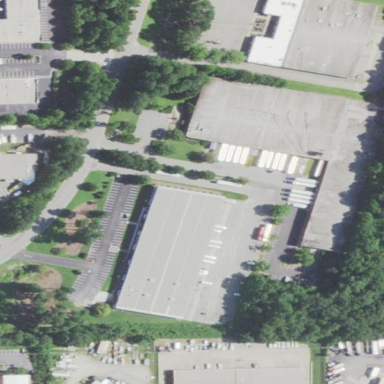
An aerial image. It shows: Commercial building.